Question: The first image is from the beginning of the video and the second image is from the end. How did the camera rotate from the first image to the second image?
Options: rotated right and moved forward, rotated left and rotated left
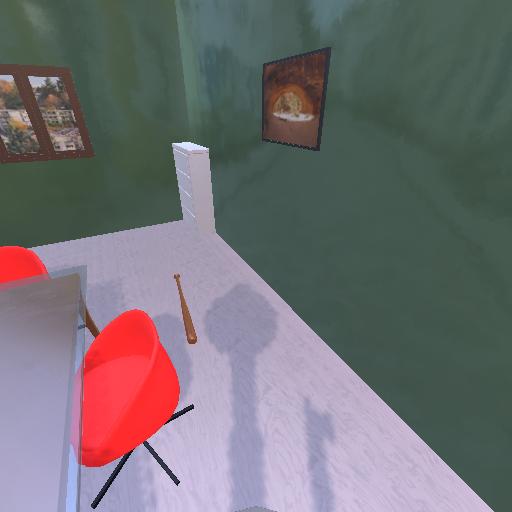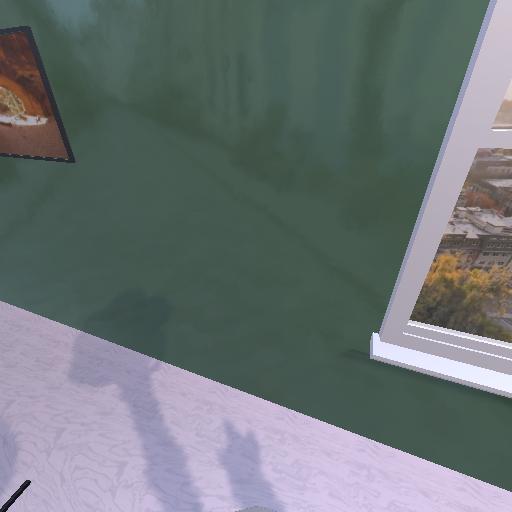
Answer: rotated right and moved forward